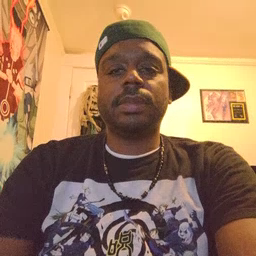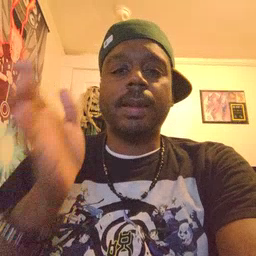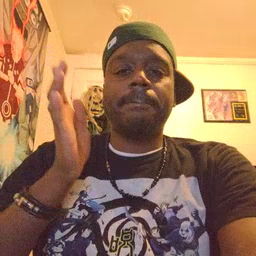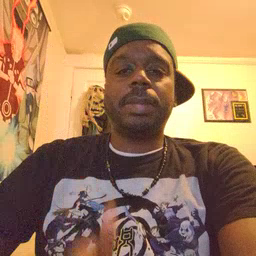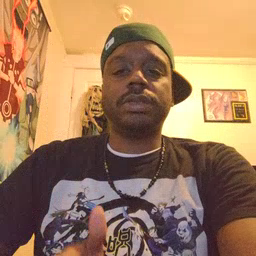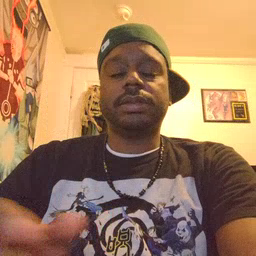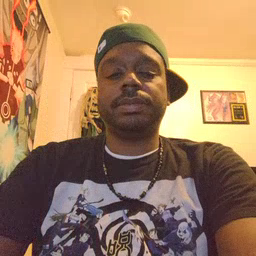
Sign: person